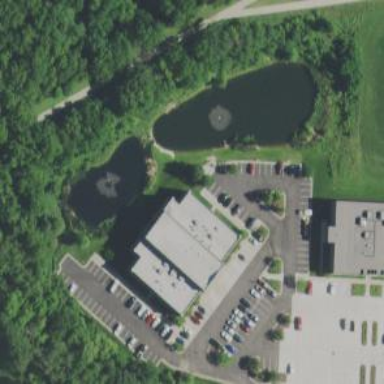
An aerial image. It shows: Office building.